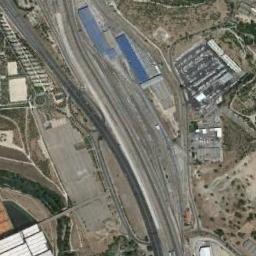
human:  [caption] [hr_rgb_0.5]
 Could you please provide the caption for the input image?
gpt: There is a railway station under construction in the suburbs .

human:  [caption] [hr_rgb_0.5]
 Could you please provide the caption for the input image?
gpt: The railway station is on the bare land next to some trees .

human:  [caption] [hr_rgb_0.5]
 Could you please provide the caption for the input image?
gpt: Many roads are near the railway station .

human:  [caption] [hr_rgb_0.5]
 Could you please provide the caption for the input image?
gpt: The railway station has lots of railways and some blue makeshift houses and some clearings are next to the railway station .

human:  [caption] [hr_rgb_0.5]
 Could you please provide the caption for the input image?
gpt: There are some bare land and green bushes beside the blue railway station .